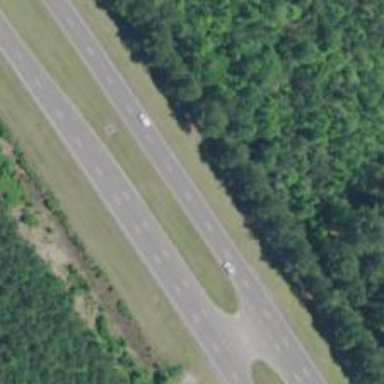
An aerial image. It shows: Trunk highway.